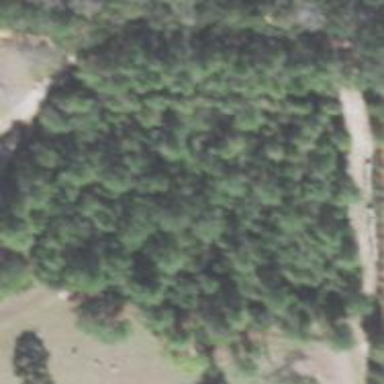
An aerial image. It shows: Forest dominated by needle-leaved trees.